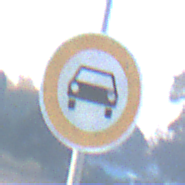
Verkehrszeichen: VerbotKraftwagen
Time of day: Dawn
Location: Outdoor (Nature)
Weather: Clear
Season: NotSpecified
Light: Natural